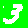
Digit: 3